Field crop: maize
Growth stage: 2
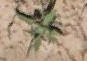
Species: atriplex